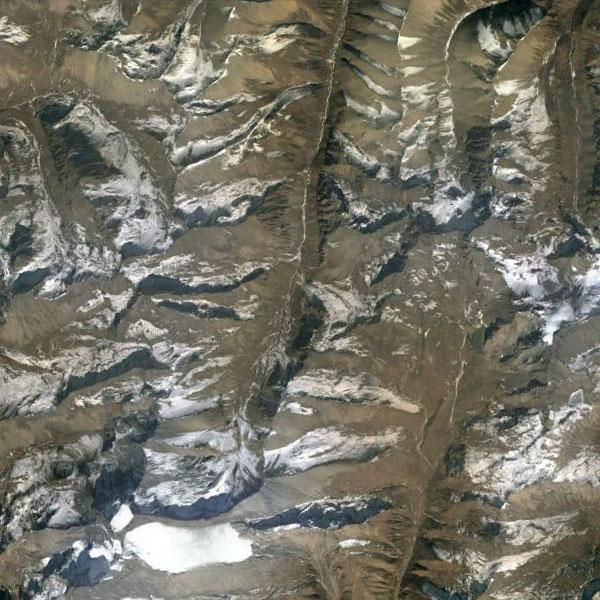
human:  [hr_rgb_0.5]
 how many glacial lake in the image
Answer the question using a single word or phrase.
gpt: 0